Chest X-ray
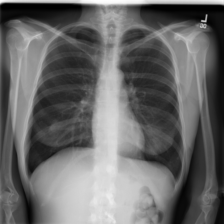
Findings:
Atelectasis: negative
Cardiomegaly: negative
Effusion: negative
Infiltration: negative
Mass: negative
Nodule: negative
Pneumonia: negative
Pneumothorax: negative
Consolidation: negative
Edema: negative
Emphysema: negative
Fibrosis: negative
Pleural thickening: negative
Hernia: negative